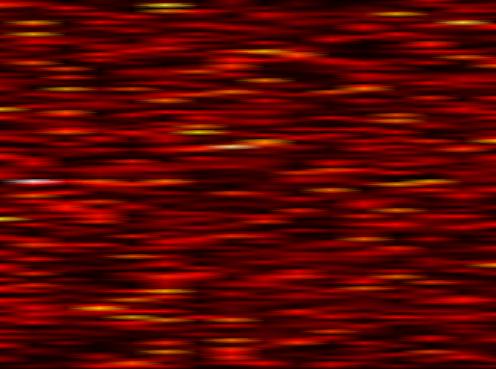
Label: OFDM